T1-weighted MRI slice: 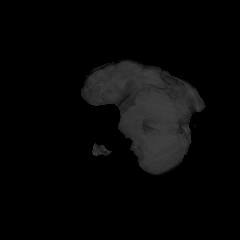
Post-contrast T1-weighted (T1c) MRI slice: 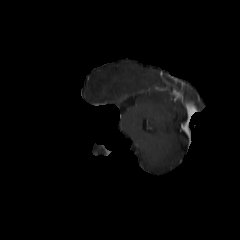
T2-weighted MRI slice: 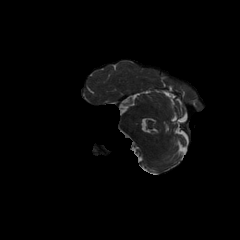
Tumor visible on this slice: no